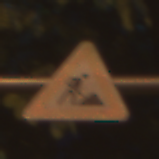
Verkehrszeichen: Arbeitsstelle
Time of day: Night
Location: Outdoor (Urban)
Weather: PartlyCloudy
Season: NotSpecified
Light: Artificial